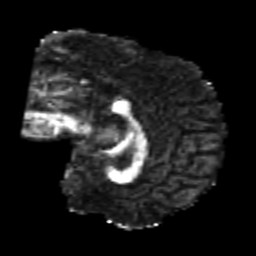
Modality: FA
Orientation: sagittal
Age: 24
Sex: male
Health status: healthy
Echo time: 0.074 s